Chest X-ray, PA view. Patient: 44 years old, sex M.
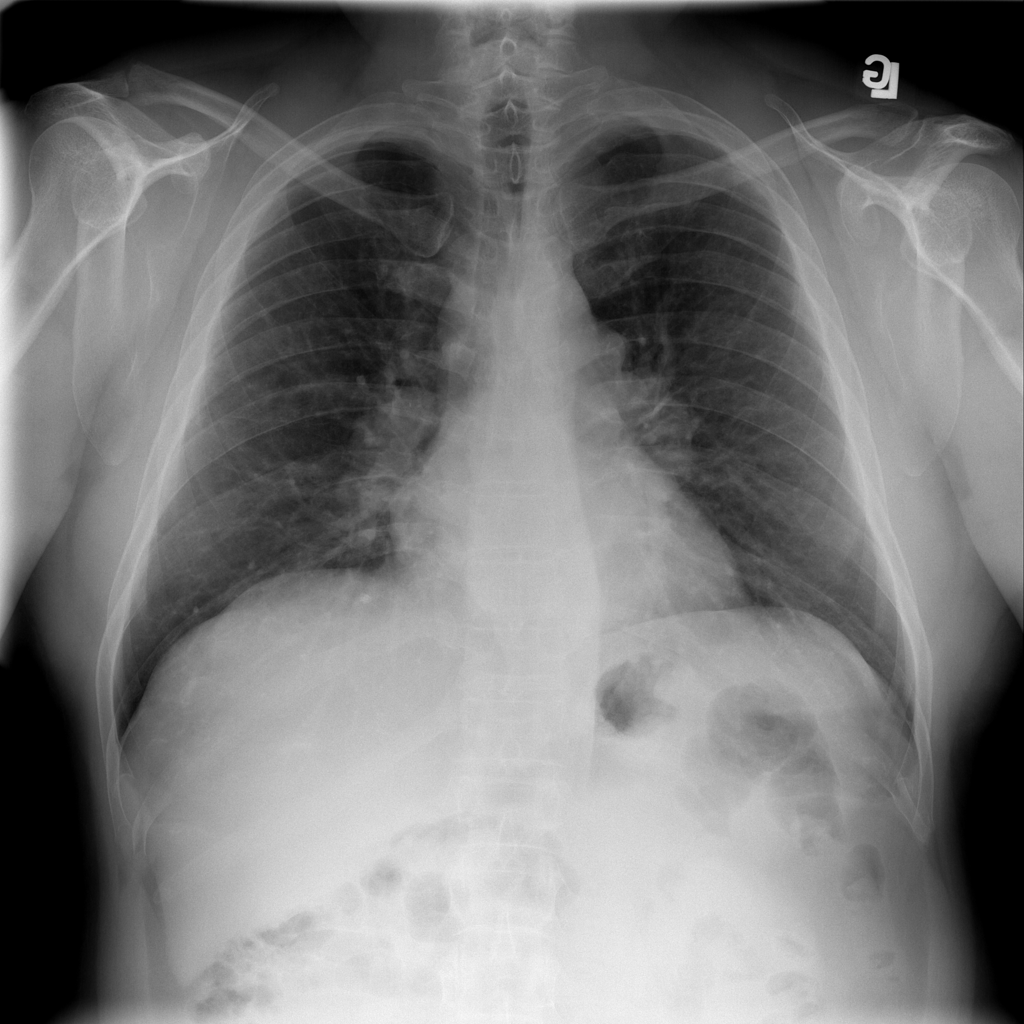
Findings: No Finding